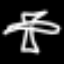
Label: airplane